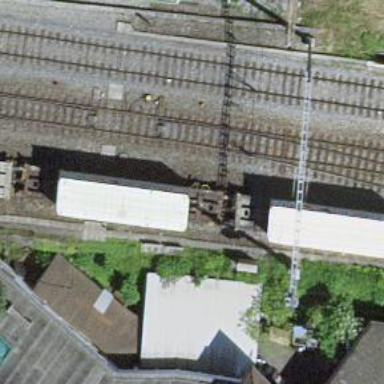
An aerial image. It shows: Single railway track with electrification through contact line.